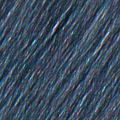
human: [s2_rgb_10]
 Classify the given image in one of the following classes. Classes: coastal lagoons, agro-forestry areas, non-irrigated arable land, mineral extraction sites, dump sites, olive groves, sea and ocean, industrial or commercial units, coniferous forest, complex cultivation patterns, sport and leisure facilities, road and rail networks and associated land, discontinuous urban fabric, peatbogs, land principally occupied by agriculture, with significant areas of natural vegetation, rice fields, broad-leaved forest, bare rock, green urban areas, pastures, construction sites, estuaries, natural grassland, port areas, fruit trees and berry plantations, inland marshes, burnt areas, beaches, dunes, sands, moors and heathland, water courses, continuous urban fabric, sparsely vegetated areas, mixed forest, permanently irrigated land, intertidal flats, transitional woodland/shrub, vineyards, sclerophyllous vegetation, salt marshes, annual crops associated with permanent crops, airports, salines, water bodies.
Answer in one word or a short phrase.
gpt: continuous urban fabric